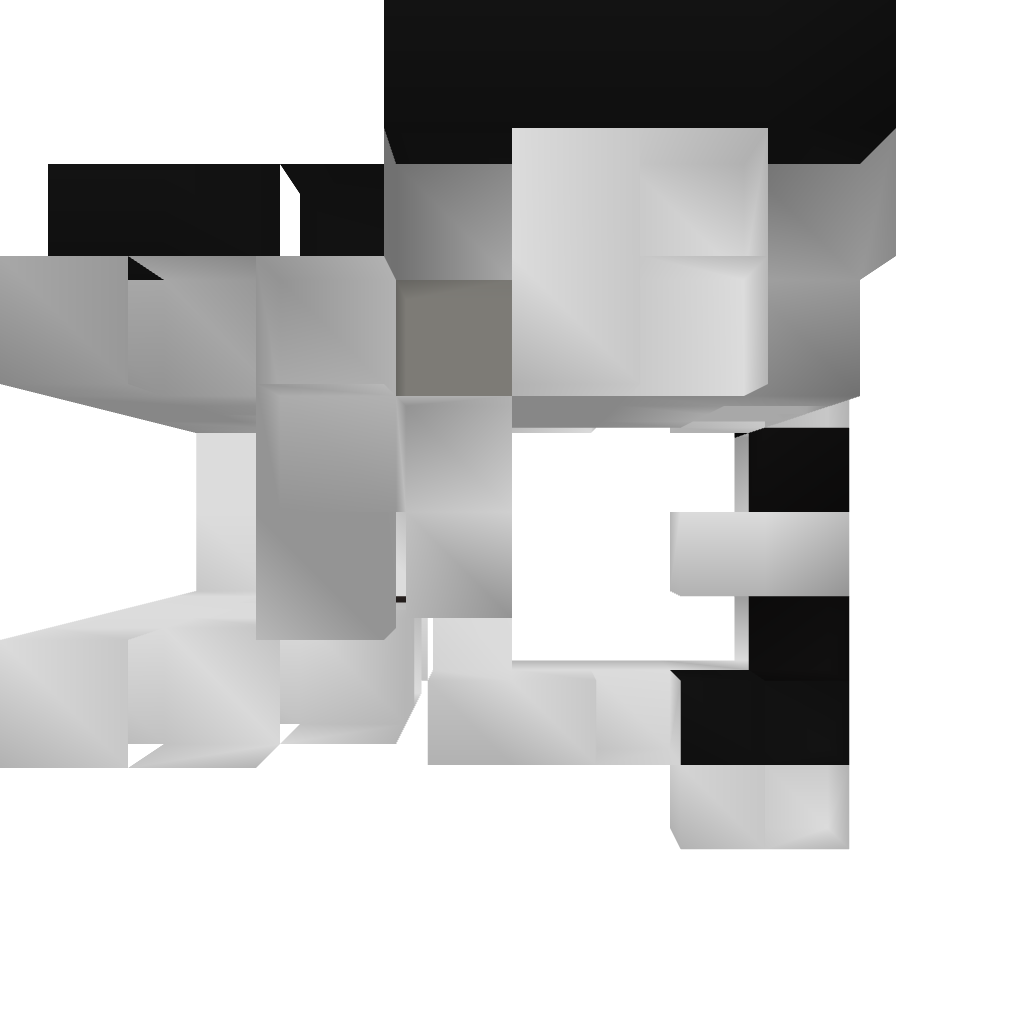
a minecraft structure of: Chicken Farm+Cooker #2